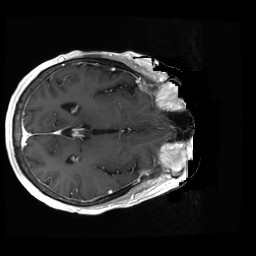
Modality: T1w
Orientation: axial
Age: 56
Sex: female
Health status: ill